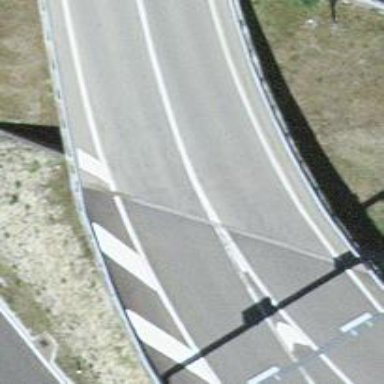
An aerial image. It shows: Trunk_link highway on bridge.